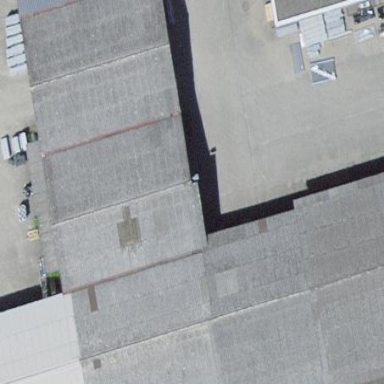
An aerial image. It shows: Industrial building.